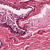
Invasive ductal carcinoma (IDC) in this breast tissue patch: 0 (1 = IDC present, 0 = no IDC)